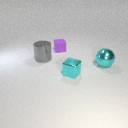
small purple rubber cube to the right of large gray metal cylinder